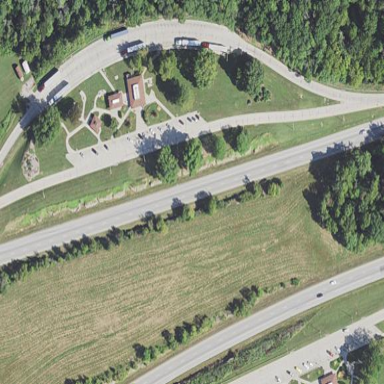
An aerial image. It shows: Rest area on the road.